Field crop: maize
Growth stage: 2
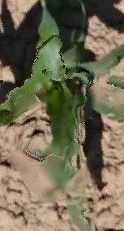
Species: maize